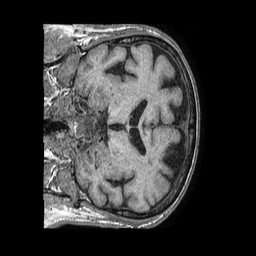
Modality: T1w
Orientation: coronal
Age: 76
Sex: male
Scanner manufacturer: philips
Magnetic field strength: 1.5 T
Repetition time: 0.0076 s
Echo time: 0.003454 s